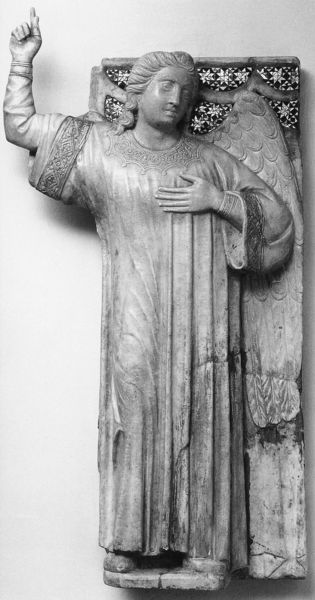
Titel: Tumba mit Liegefigur vom Grabmal Papst Bonifaz’ VIII.
Künstler: Arnolfo di Cambio
Standort: Rom, S. Pietro (EU - I - Latium)
Schlagwörter: flügel, hand, mann, frau, kleid, hemd, falten, stein, ärmel, figur, gewand, engel, skulptur, zeigefinger, bildhauerei, zeigen, oben, erhoben, herz, schwur, eid, grabplatte, halbrelief, erhobener rechter arm, lange haate